RGB frame:
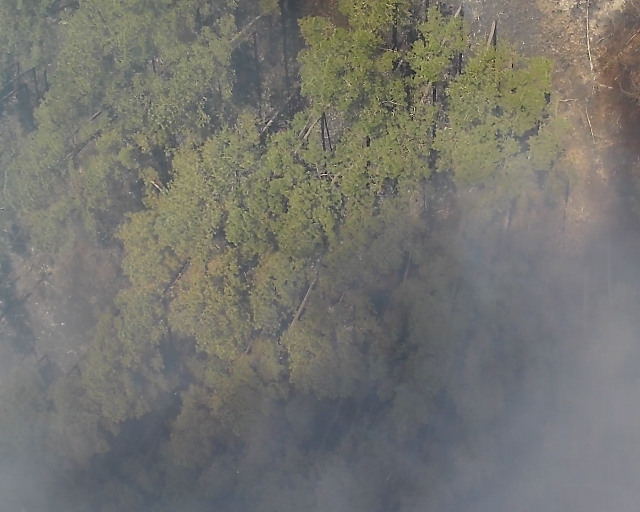
Thermal frame:
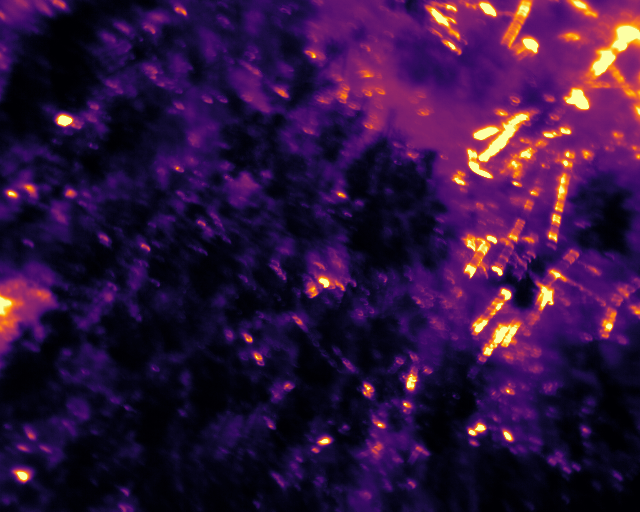
Captured: 2026-02-27 02:40:54
Pixels at or above 80 °C: 5459 (fraction of frame: 0.01666)